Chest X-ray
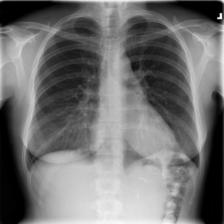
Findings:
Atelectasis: negative
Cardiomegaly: negative
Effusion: negative
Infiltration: negative
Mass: negative
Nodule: negative
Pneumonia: negative
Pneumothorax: positive
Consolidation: negative
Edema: negative
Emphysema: negative
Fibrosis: negative
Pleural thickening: negative
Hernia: negative